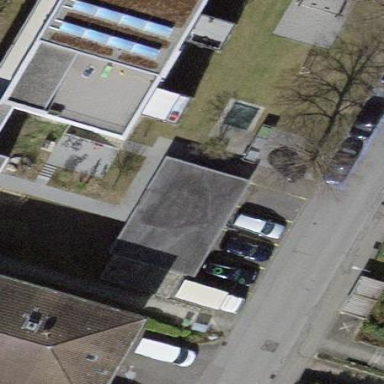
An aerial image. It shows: Garage.